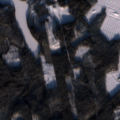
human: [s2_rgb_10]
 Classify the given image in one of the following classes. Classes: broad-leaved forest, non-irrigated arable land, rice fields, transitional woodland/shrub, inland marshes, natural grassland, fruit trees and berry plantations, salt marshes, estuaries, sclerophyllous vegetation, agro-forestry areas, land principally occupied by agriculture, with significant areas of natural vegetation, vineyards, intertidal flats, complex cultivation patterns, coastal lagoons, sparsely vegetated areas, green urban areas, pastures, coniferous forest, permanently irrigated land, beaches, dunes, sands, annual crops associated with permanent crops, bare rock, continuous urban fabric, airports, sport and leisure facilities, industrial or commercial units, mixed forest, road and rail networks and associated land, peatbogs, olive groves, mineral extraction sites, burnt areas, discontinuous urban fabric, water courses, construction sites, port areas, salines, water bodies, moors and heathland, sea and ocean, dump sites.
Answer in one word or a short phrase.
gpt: land principally occupied by agriculture, with significant areas of natural vegetation, coniferous forest, peatbogs, water bodies